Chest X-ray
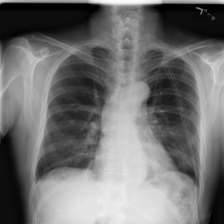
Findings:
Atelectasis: positive
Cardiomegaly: negative
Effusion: positive
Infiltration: negative
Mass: negative
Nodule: negative
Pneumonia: negative
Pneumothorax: negative
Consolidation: negative
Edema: negative
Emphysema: negative
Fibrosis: negative
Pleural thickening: negative
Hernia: negative